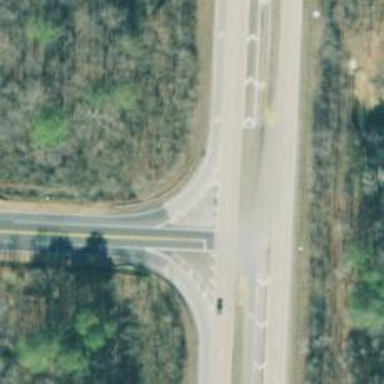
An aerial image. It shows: Asphalt trunk link road.